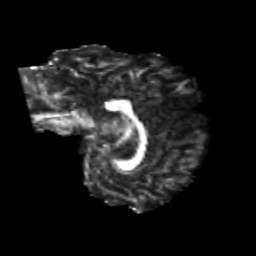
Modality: FA
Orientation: sagittal
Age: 23
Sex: female
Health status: healthy
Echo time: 0.074 s